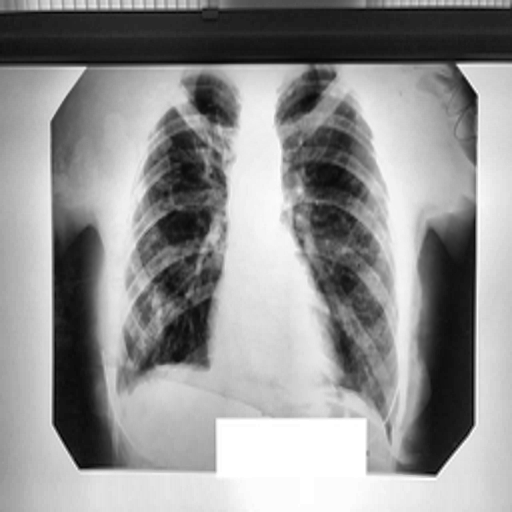
Finding: TUBERCULOSIS